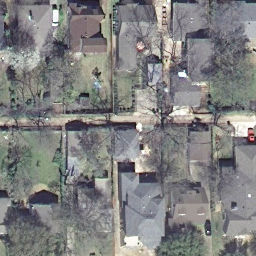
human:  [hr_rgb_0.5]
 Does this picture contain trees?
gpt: yes

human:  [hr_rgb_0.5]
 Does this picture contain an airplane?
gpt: no

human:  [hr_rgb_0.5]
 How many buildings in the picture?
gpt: thirteen

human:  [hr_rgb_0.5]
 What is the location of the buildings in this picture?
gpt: everywhere